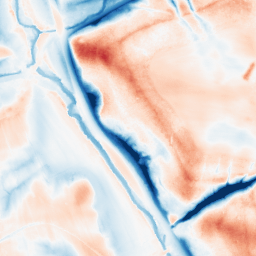
Category: trend_removal
Decomposition family: local_polynomial
Decomposition parameters: window_size: 51
degree: 3
Upsampling method: quartic
Upsampling parameters: scale: 8
Upsampling scale: 8